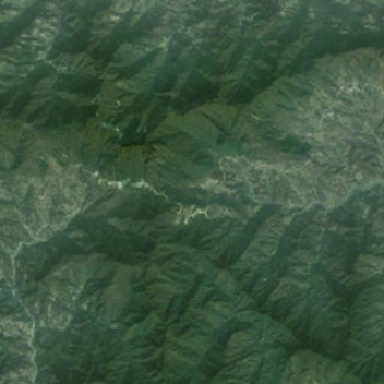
The green mountains are divided into areas by the veins .